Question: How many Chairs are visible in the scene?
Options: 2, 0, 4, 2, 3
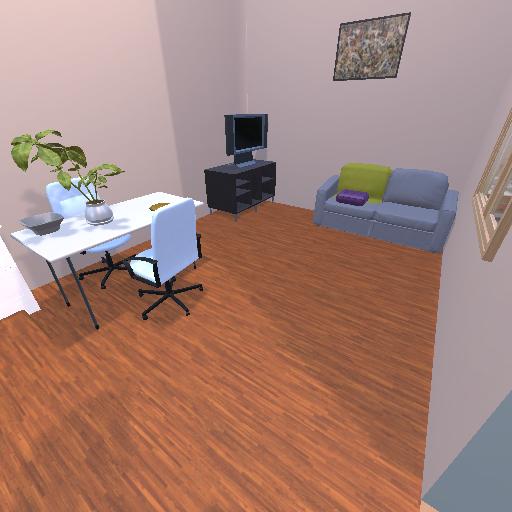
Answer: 2